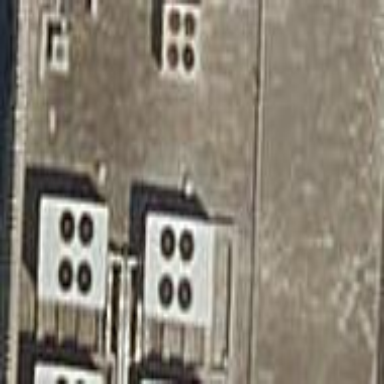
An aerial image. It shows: Part of building.